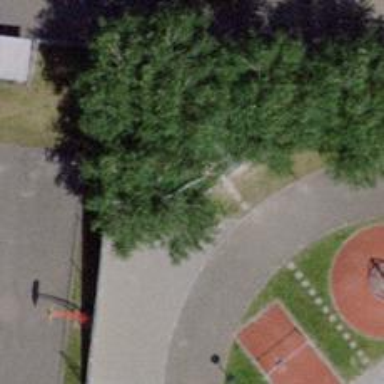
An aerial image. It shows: Bench.